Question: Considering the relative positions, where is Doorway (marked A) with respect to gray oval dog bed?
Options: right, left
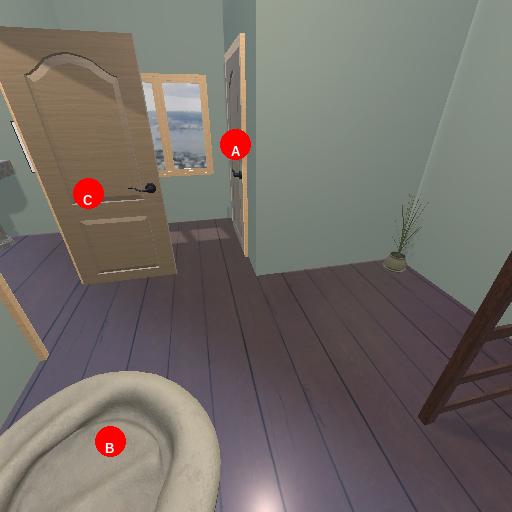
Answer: right